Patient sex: M
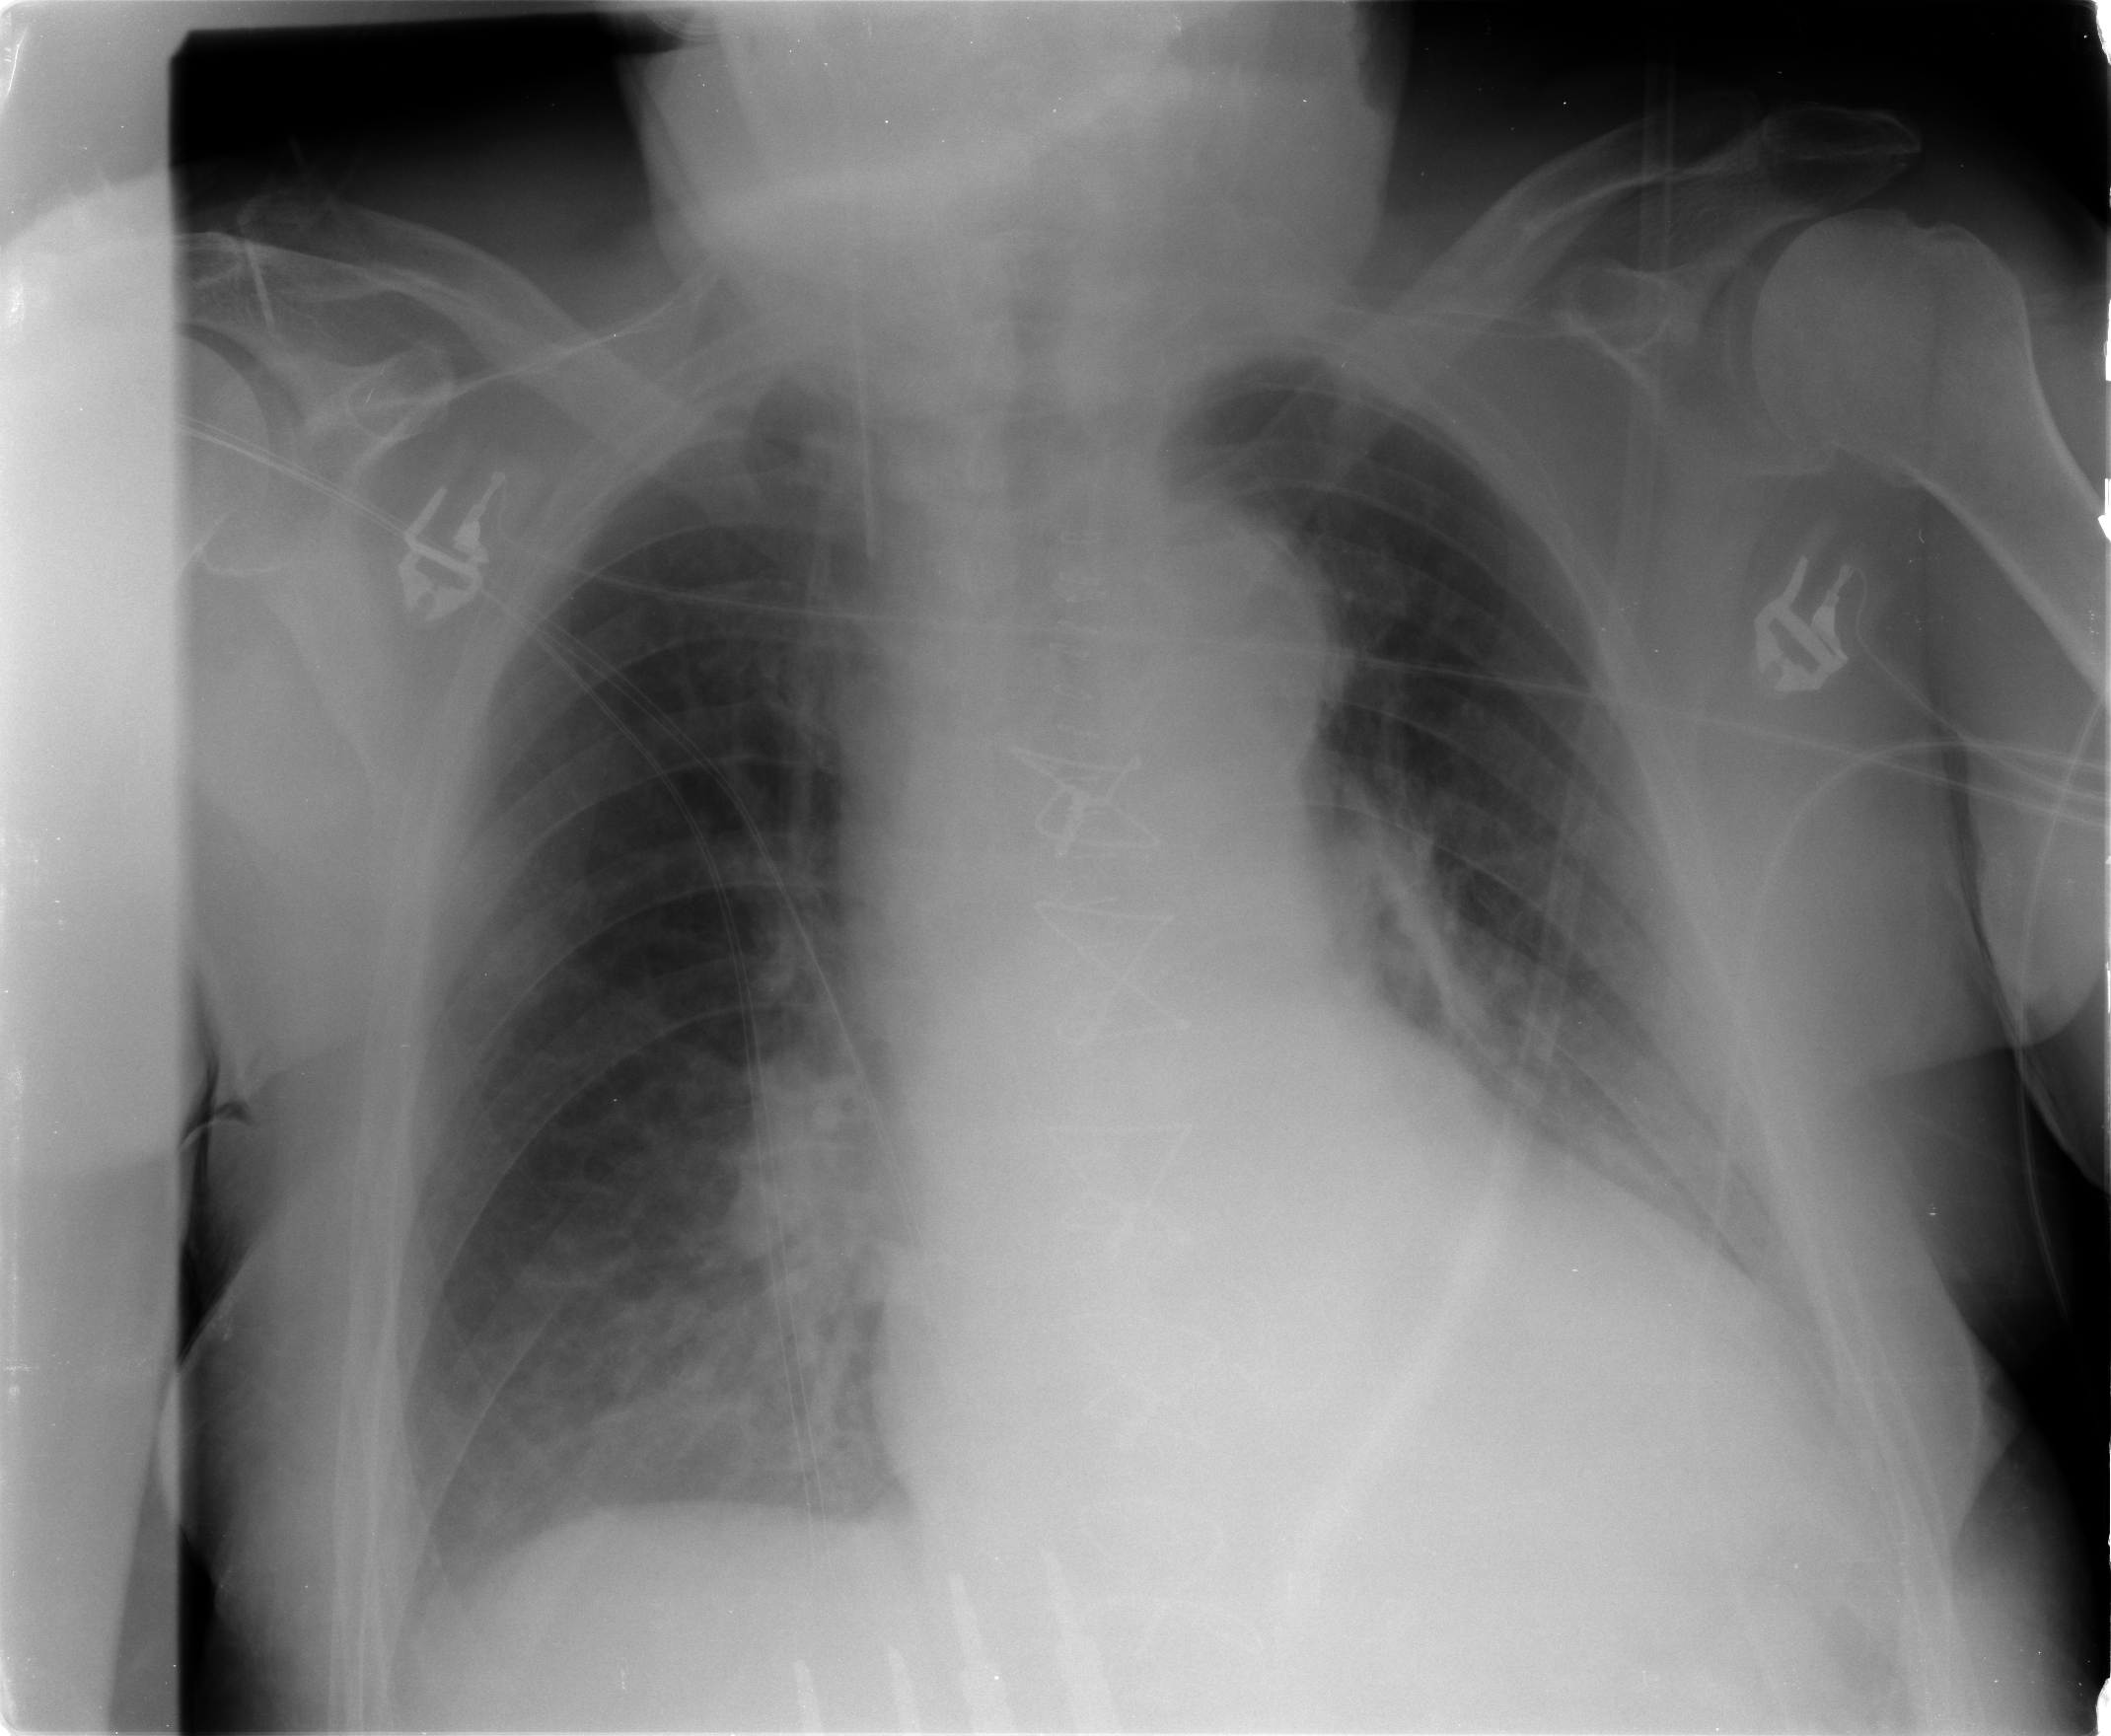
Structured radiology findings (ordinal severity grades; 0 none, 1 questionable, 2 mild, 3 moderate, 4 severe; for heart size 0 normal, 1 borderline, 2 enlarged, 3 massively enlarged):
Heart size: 2
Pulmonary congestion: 2
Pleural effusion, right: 1
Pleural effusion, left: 2
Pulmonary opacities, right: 0
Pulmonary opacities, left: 0
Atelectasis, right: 1
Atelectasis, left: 2